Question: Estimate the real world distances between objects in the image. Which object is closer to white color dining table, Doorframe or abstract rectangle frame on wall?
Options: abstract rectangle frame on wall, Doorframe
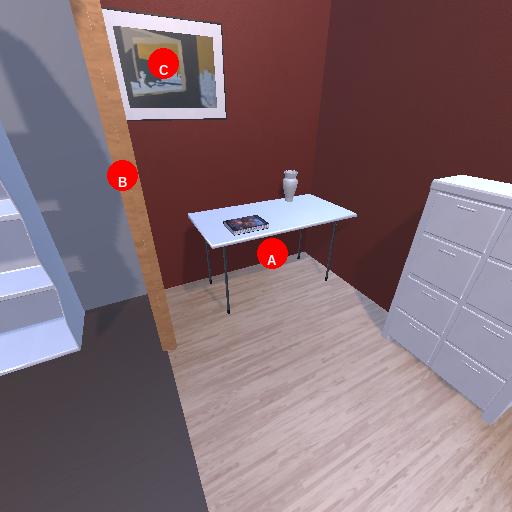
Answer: abstract rectangle frame on wall